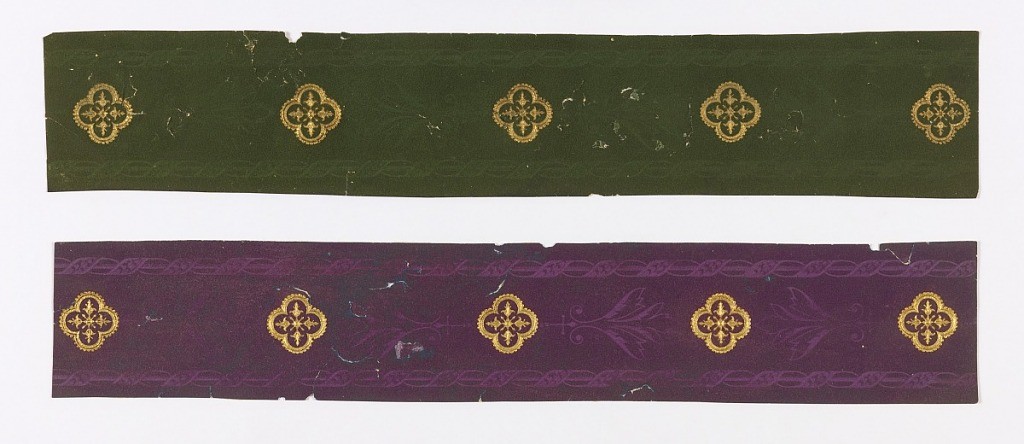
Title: Border
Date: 1850–80
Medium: Block-printed and flocked on paper
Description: Metallic gold quatrefoil medallion printed on flocked background. The flock is overprinted with edge bands of a ribbon twist on rod. a) Printed on green flock ground; b) Printed on purple flock ground.

H# 35B